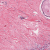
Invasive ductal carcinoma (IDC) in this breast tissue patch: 0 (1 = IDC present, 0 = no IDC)